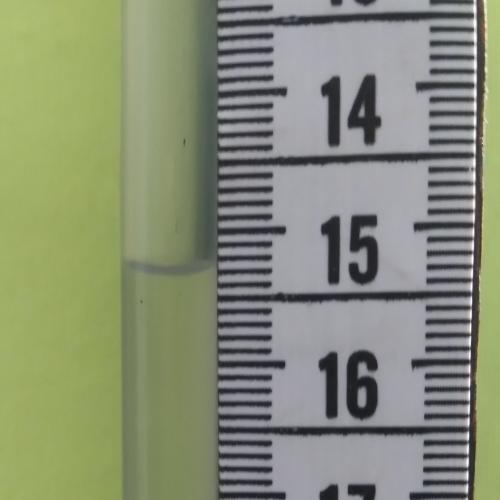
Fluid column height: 15.3 cm